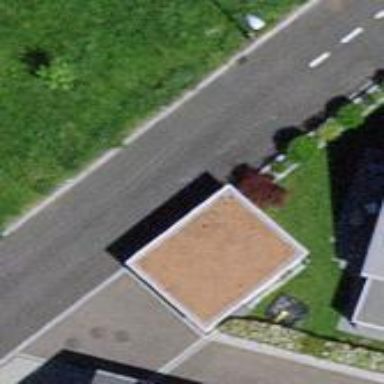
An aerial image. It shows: Carport structure.